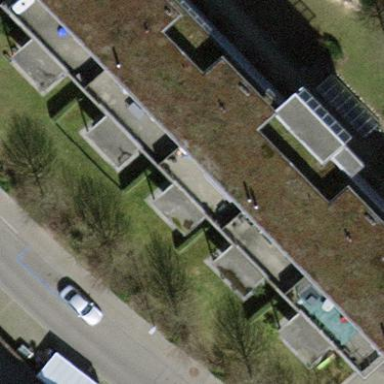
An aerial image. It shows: Flat roofed building.